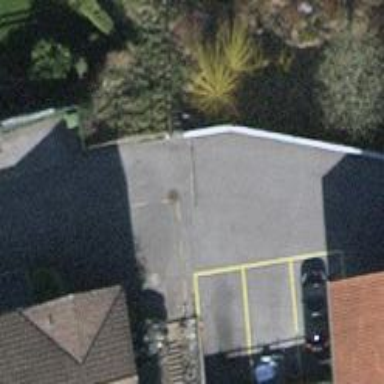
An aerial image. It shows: Driveway with paved surface.